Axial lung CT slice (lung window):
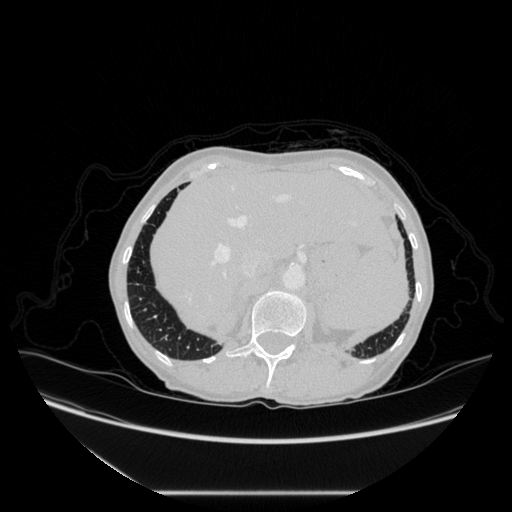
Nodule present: no